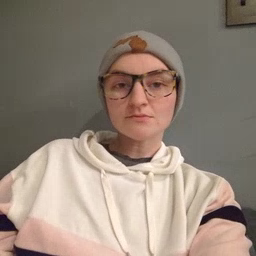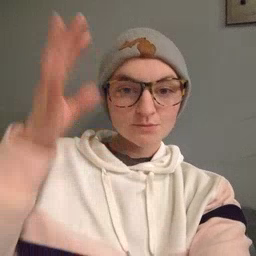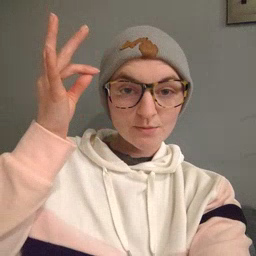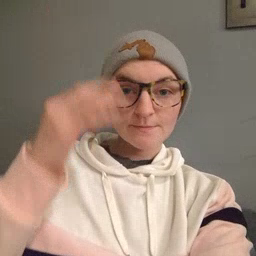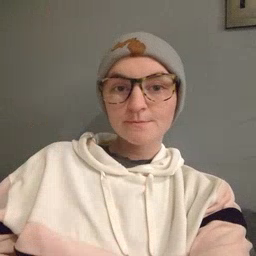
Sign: hair